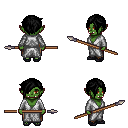
a pixel art fantasy rpg character, female body template, orc, green skin, white robe, robe skirt, black pixie cut hairstyle, ghillies, spear, four views (front, back, left, right), 2x2 character sprite sheet, small pixel art, hard edges, no anti-aliasing